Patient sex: F
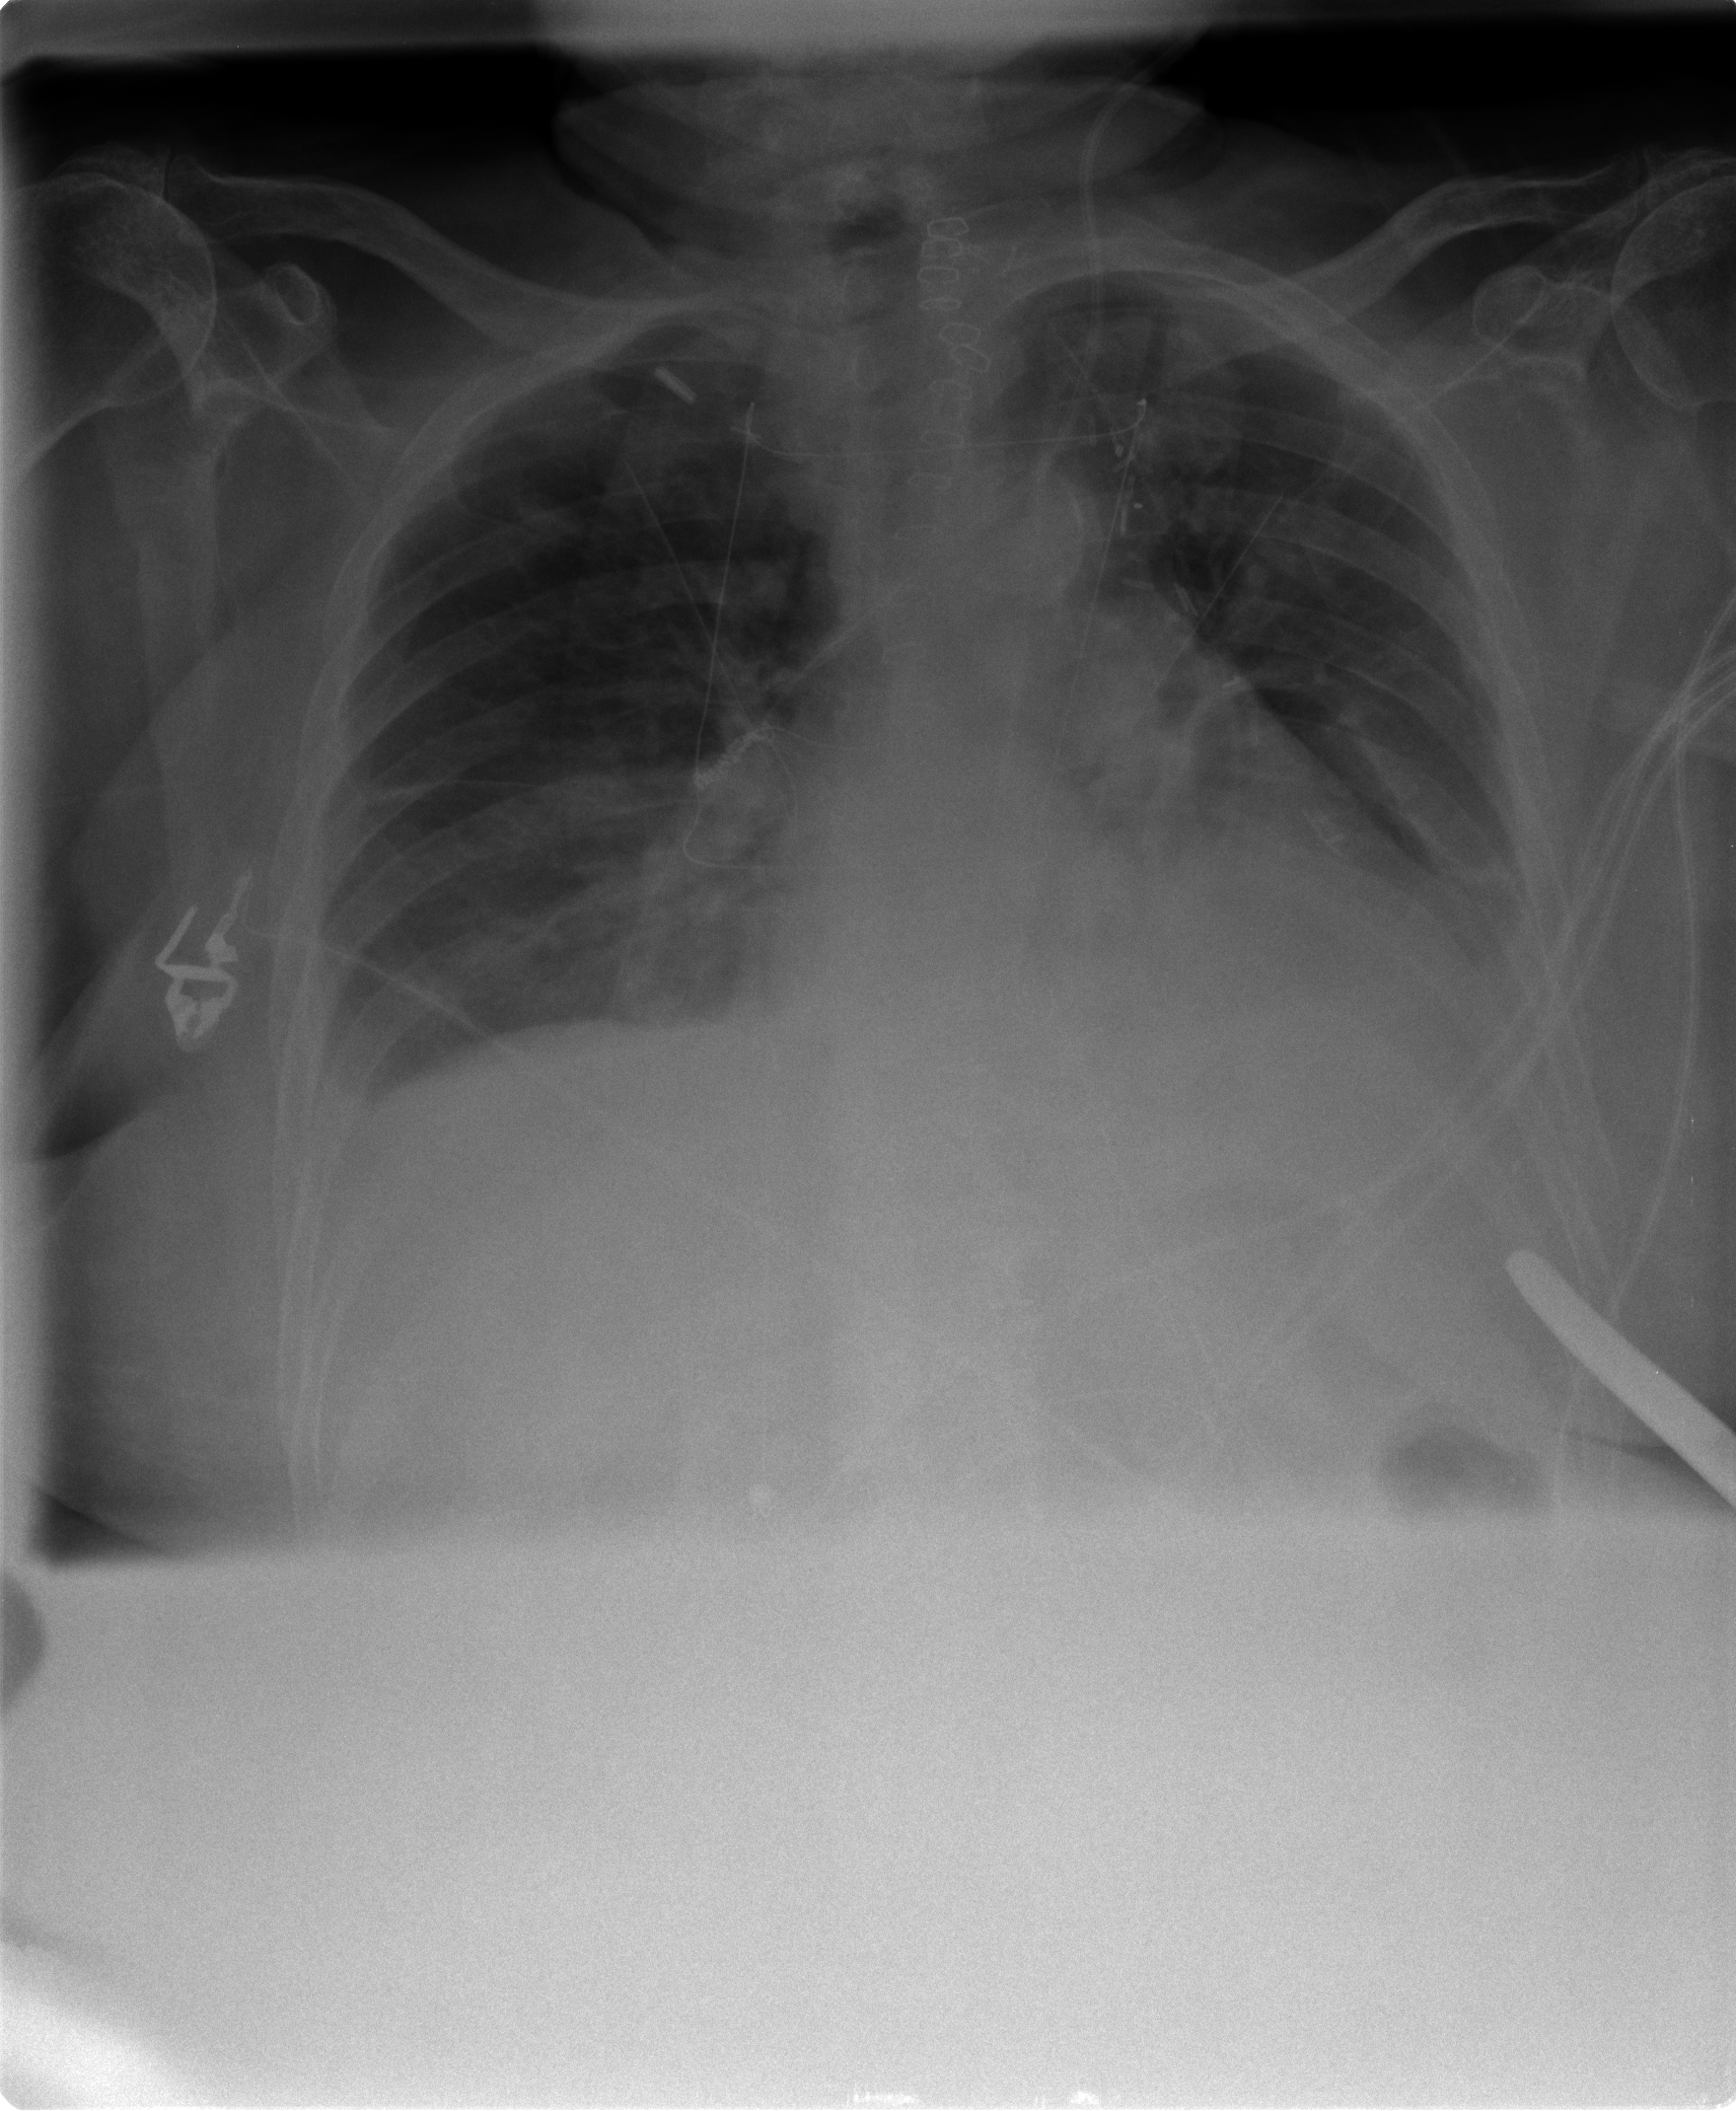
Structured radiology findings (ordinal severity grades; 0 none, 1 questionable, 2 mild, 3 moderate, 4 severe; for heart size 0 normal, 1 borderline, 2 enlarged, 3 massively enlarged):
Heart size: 2
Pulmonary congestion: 0
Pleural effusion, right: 2
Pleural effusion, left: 2
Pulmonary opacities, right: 0
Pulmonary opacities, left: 0
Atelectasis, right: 2
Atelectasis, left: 2